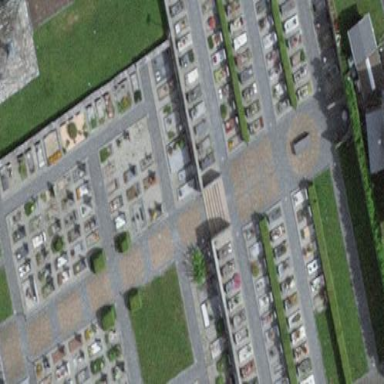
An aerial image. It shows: Cemetery.